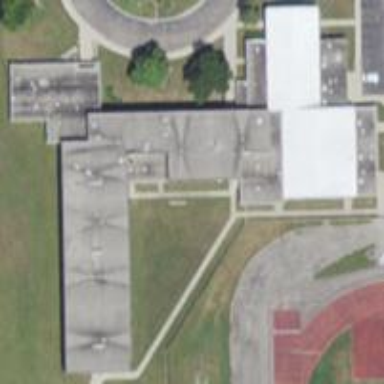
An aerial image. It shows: School building.